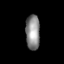
Tissue: lung
Cell type: Myeloid cells
Senescence score: 0.2143
Nuclear area (px): 484
Mean DAPI intensity: 139.843